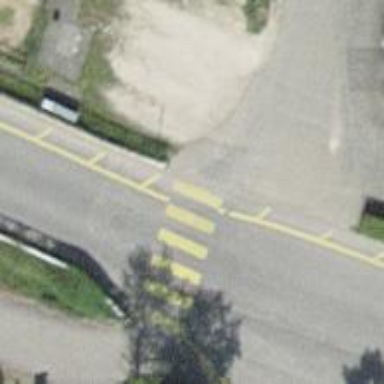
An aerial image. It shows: Marked crossing on the road.